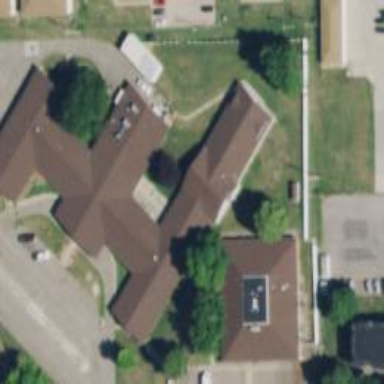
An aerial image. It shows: Nursing home.